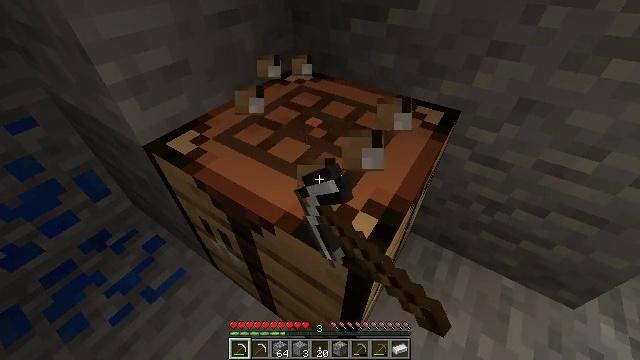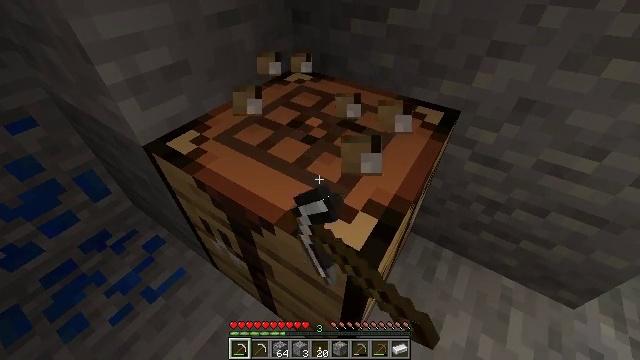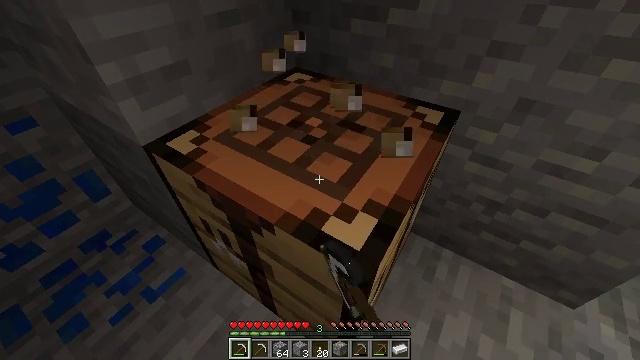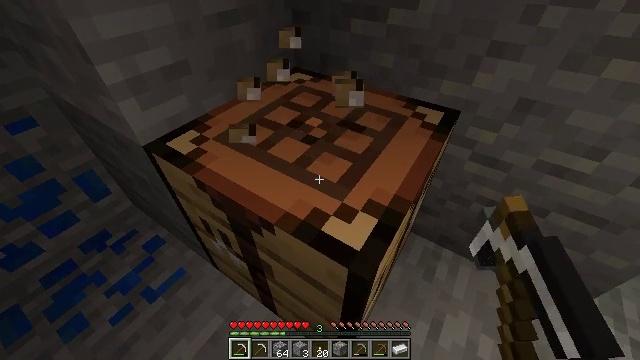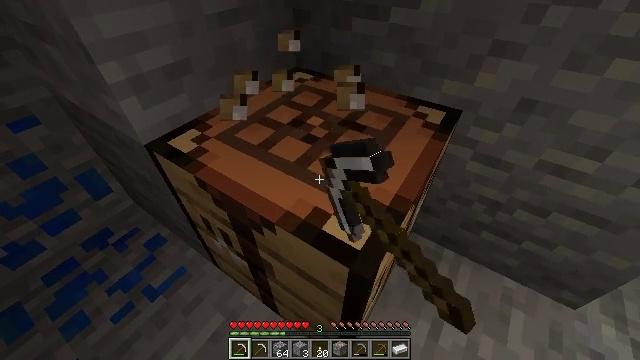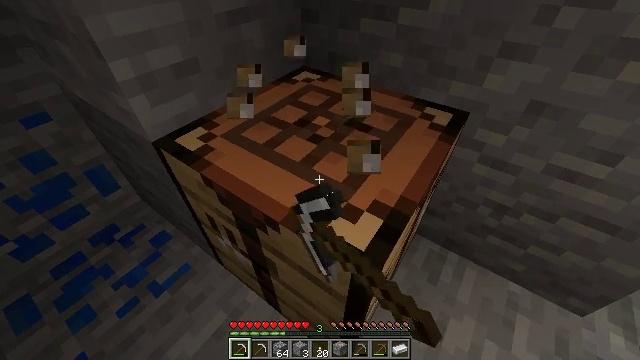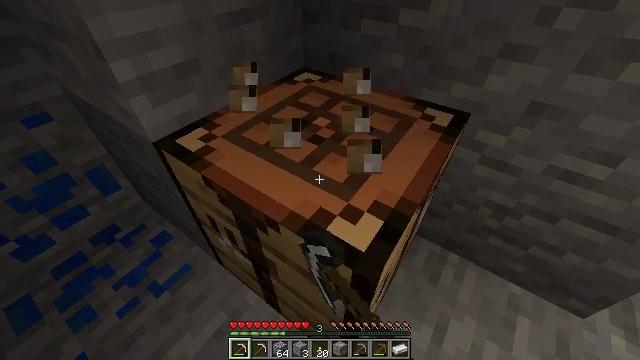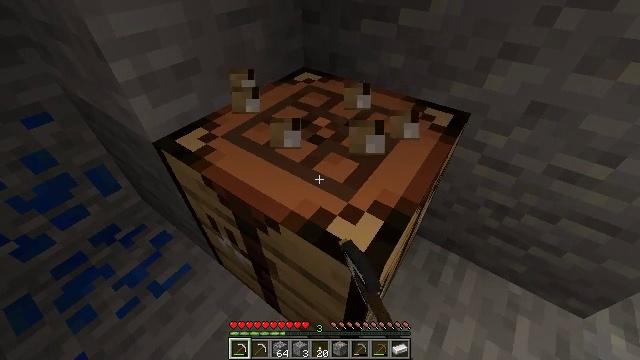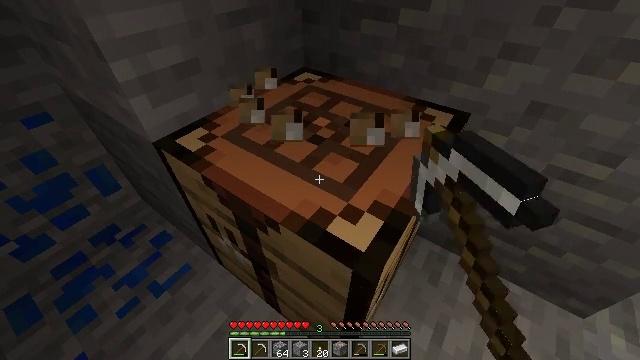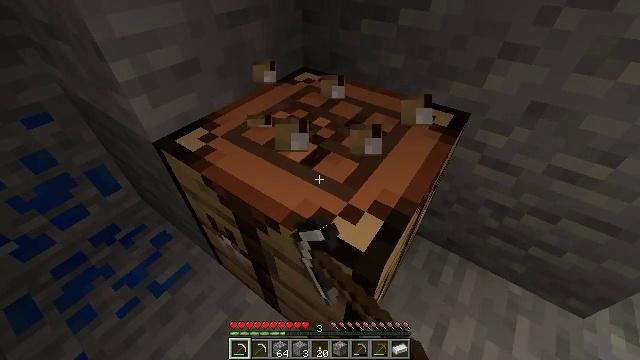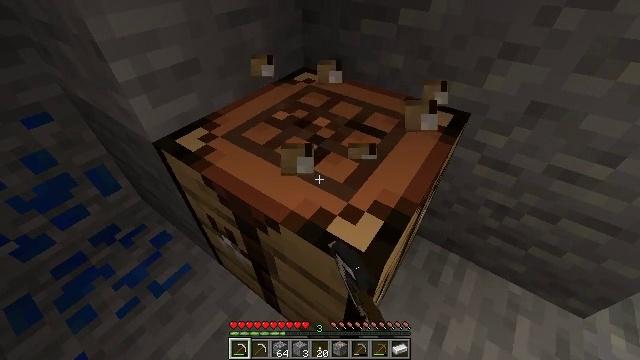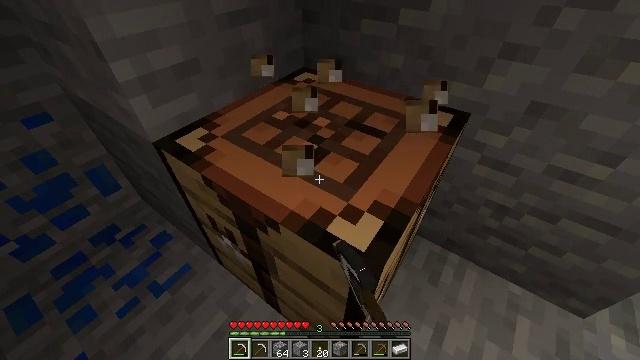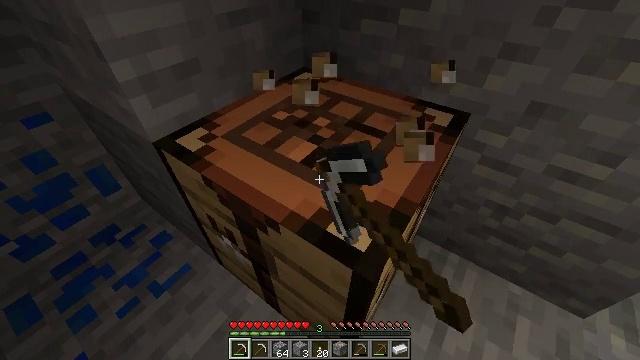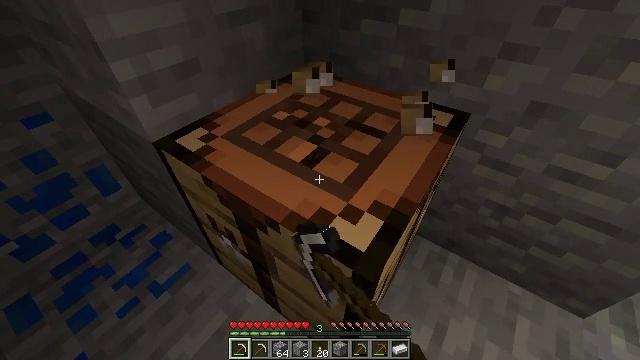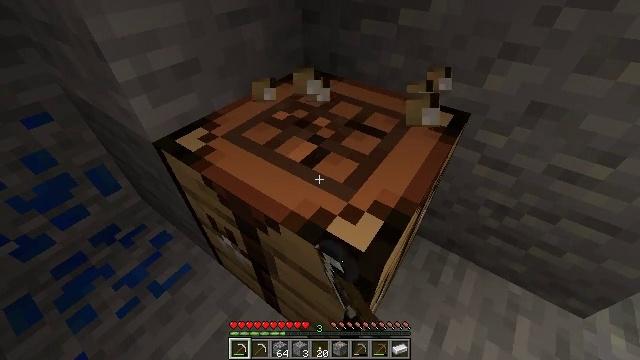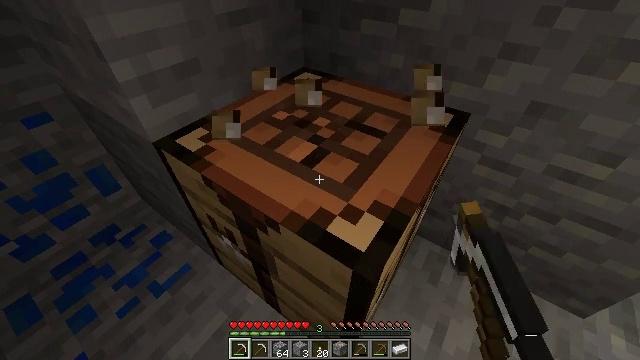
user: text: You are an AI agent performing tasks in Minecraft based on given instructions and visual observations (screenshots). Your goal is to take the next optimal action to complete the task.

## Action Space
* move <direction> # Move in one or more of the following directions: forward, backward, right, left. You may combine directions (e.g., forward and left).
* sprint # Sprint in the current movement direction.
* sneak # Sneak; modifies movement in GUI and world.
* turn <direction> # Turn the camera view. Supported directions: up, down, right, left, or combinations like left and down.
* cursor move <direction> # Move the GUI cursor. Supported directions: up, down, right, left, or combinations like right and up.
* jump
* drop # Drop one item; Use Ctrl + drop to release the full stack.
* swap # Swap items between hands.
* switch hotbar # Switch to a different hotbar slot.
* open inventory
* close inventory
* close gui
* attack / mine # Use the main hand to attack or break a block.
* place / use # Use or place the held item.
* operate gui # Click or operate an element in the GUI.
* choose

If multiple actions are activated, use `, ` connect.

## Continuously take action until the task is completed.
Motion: motion action
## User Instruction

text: Mine block crafting table.
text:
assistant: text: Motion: attack / mine
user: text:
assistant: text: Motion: attack / mine
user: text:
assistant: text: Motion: attack / mine
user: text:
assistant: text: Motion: attack / mine
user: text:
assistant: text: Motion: turn left, attack / mine
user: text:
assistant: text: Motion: attack / mine
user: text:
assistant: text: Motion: attack / mine
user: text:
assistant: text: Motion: attack / mine
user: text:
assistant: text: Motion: attack / mine
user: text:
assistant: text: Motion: attack / mine
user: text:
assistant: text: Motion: attack / mine
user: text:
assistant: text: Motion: attack / mine
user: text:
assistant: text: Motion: attack / mine
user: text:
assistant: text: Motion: attack / mine
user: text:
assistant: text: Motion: attack / mine
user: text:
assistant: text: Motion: attack / mine
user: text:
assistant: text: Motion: attack / mine
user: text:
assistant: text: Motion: attack / mine
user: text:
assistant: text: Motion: attack / mine
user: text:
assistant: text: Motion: attack / mine
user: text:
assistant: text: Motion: attack / mine
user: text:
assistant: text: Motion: attack / mine
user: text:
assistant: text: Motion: attack / mine
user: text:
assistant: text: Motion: attack / mine
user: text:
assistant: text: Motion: attack / mine
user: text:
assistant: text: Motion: attack / mine
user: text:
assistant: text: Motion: attack / mine
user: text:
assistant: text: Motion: attack / mine
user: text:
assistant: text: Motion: attack / mine
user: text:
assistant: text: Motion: attack / mine